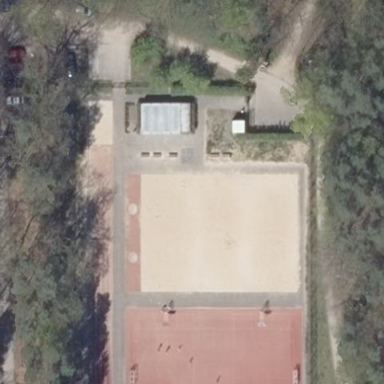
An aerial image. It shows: Beach volleyball pitch for leisure land activities.